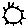
Label: sun